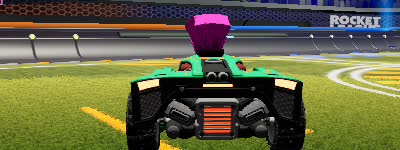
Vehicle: breakout